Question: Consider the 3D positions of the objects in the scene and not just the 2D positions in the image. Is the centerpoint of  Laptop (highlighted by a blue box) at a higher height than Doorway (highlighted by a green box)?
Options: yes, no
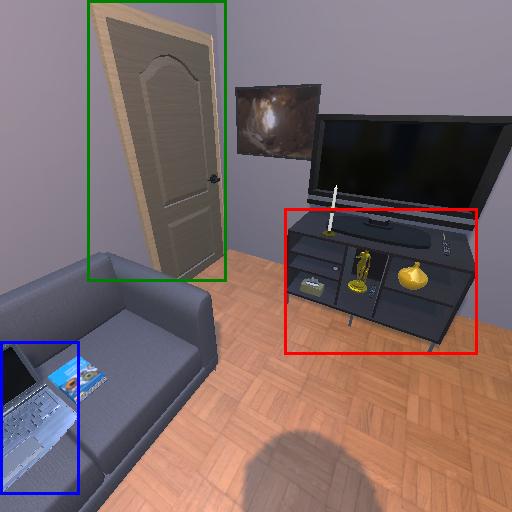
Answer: yes